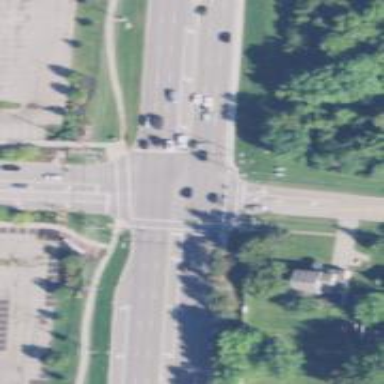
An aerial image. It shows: Marked road crossing.